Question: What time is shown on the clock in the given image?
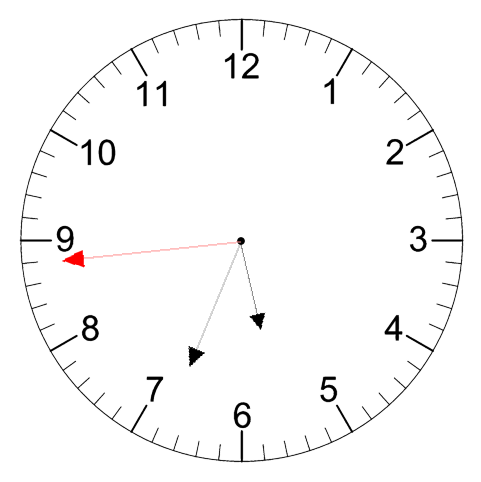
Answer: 05:33:44